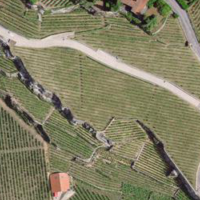
EUNIS habitat code: 24
Species observed at this site:
Stachys recta